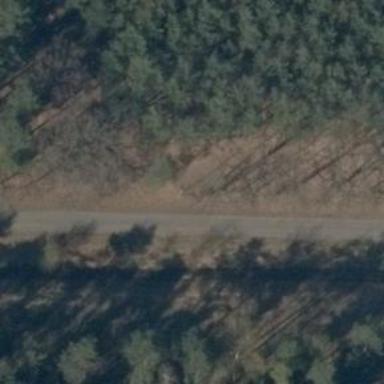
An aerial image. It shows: Asphalt track with grade1 surface. It is primarily used for forestry vehicles.